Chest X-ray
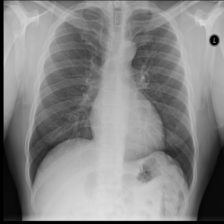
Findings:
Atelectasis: negative
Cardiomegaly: negative
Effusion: negative
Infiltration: negative
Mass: negative
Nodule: negative
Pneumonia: negative
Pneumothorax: negative
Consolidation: negative
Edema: negative
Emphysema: negative
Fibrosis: negative
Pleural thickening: negative
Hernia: negative